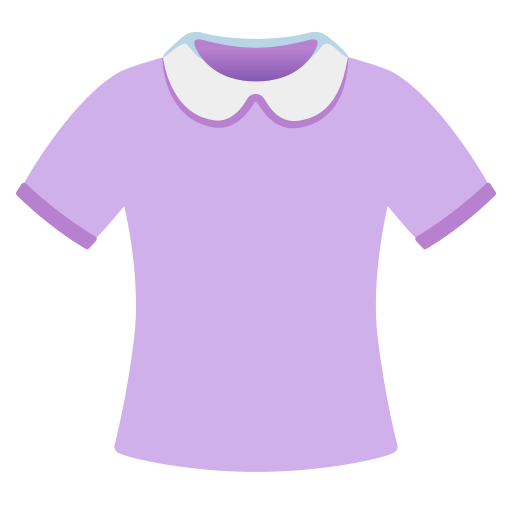
Emoji: 👚